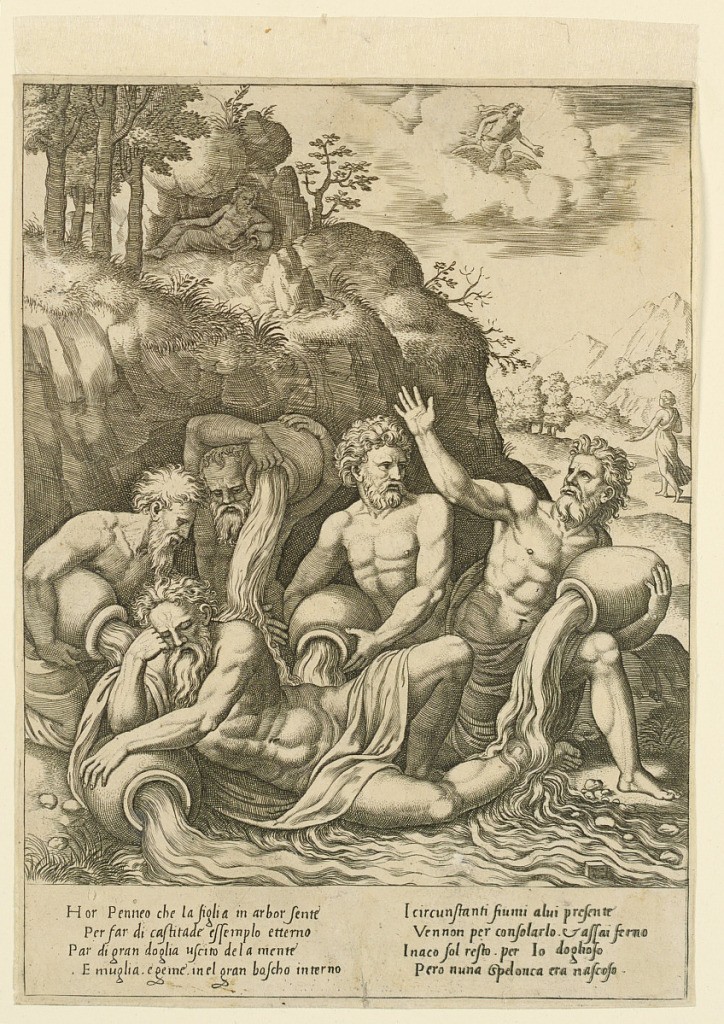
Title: Print
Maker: Master of the Die, Italian or German, 1530 - 1560
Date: ca. 1575
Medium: Engraving on paper
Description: Four river gods are grouped about a fifth lying in the foreground. In the distance a departing woman, and Apollo in the sky. Below, an eight-line verse in Italian. Episode in the history of Apolllo and Daphne.